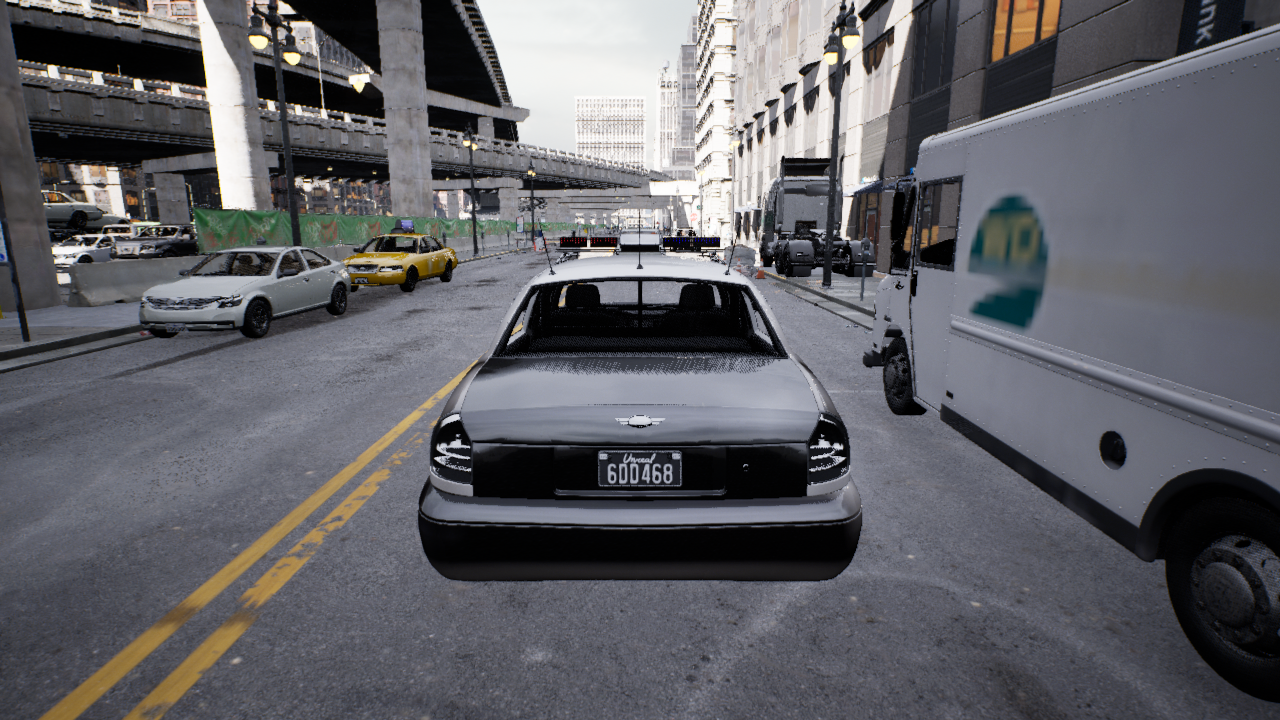
Venue: downtown
Lighting: clear day
Vehicle rig: sedan